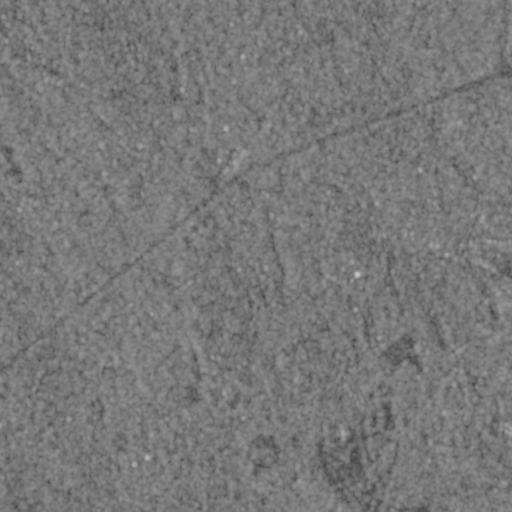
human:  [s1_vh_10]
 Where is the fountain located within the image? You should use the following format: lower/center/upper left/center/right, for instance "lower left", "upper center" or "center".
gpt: The fountain is located in the center left of the image.
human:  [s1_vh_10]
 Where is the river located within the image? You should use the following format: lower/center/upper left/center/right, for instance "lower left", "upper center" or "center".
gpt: The river is located in the left of the image.
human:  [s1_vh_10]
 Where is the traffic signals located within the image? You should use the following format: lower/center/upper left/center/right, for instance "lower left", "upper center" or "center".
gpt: The traffic signals is located in the center of the image.
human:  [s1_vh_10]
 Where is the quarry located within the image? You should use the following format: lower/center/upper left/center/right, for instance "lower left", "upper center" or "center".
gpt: There is no quarry in the image.

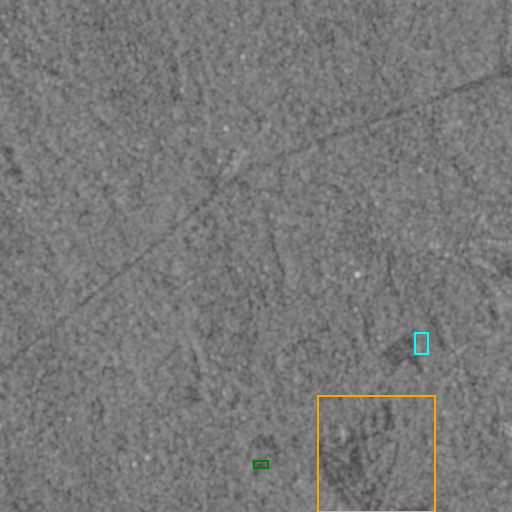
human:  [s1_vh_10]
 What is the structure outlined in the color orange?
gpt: The structure outlined in orange is a park.
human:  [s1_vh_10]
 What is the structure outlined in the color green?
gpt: The structure outlined in green is a parking lot.
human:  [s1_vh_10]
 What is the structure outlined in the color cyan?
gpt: The structure outlined in cyan is a building.
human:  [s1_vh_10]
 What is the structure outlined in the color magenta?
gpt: There is no magenta outline.